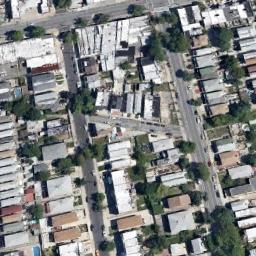
Label: residential